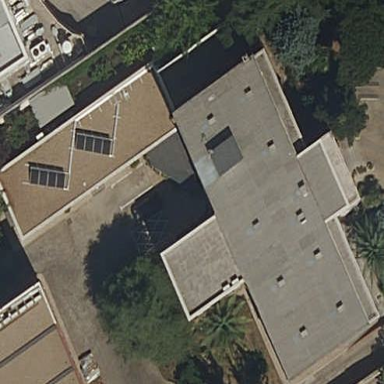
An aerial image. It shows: Museum building.